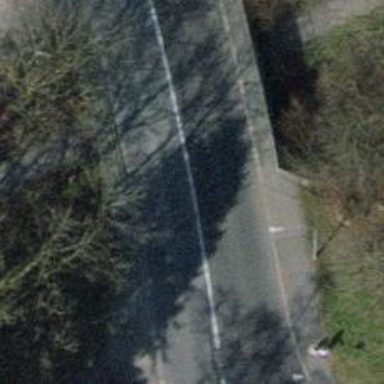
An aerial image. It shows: Tertiary road with bridge.